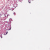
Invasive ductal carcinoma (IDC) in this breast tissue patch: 0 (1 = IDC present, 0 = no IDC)